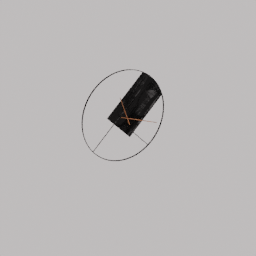
Label: decoration